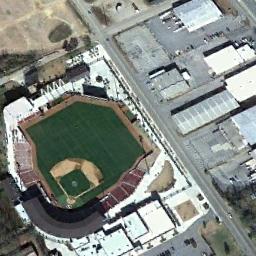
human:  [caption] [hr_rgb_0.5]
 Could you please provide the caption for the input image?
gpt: The stadium is on the bare land next to some buildings .

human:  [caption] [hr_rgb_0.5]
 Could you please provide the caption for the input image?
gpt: There are many buildings beside the stadium .

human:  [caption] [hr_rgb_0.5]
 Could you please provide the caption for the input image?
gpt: Square stadium next to the building .

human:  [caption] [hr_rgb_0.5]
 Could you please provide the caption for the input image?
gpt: There are several houses on one side of this stadium .

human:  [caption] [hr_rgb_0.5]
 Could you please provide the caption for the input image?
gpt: There are some buildings beside the stadium .